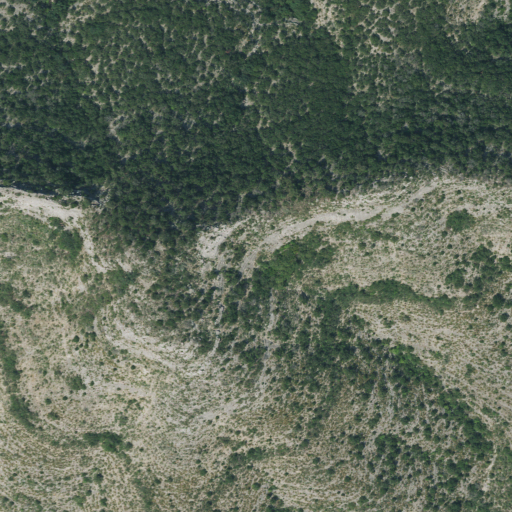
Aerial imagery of mountain in Texas named Sycamore Mountain containing shrub, evergreen forest, grassland, and deciduous forest